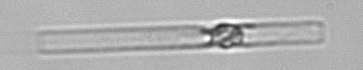
Label: Dactyliosolen_blavyanus